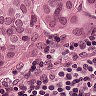
Metastatic tissue present: yes